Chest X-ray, AP view. Patient: 58 years old, sex M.
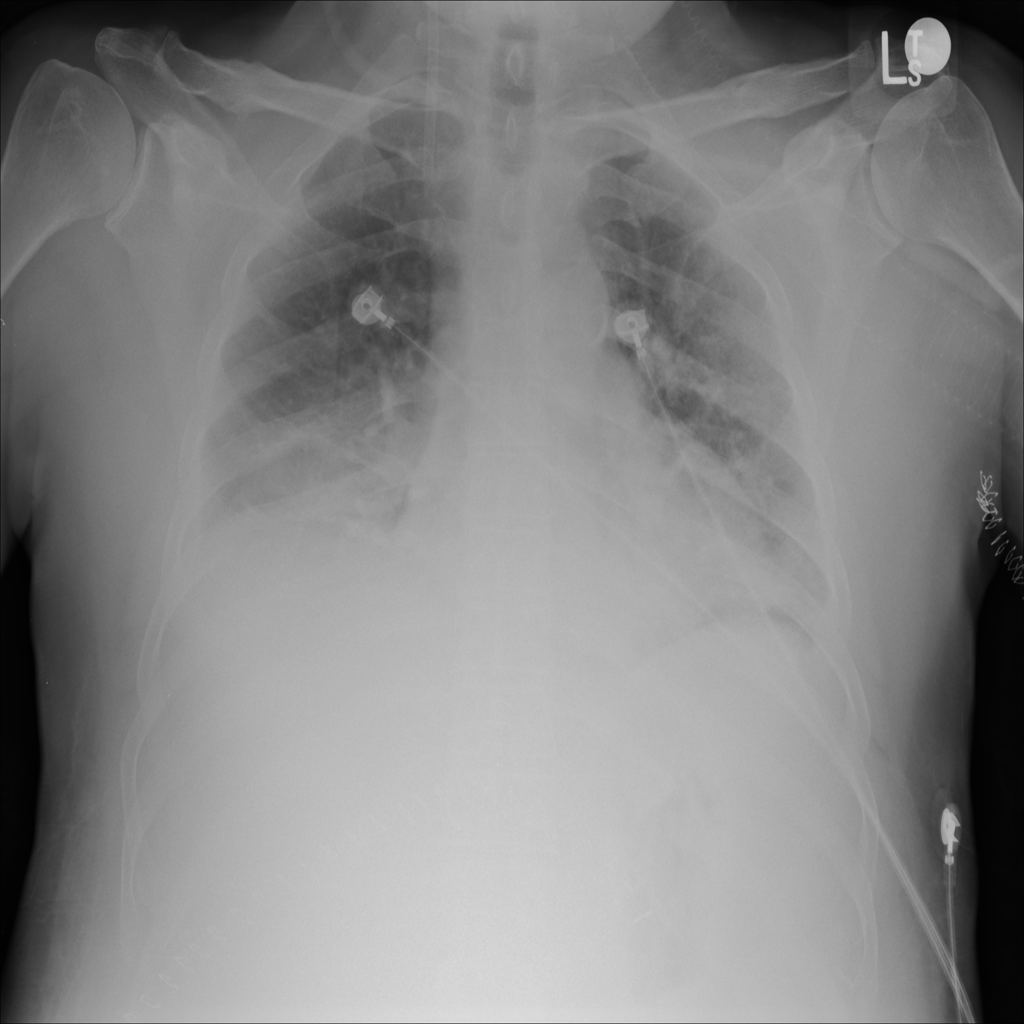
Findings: Consolidation